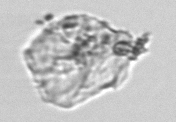
Label: detritus_transparent